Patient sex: M
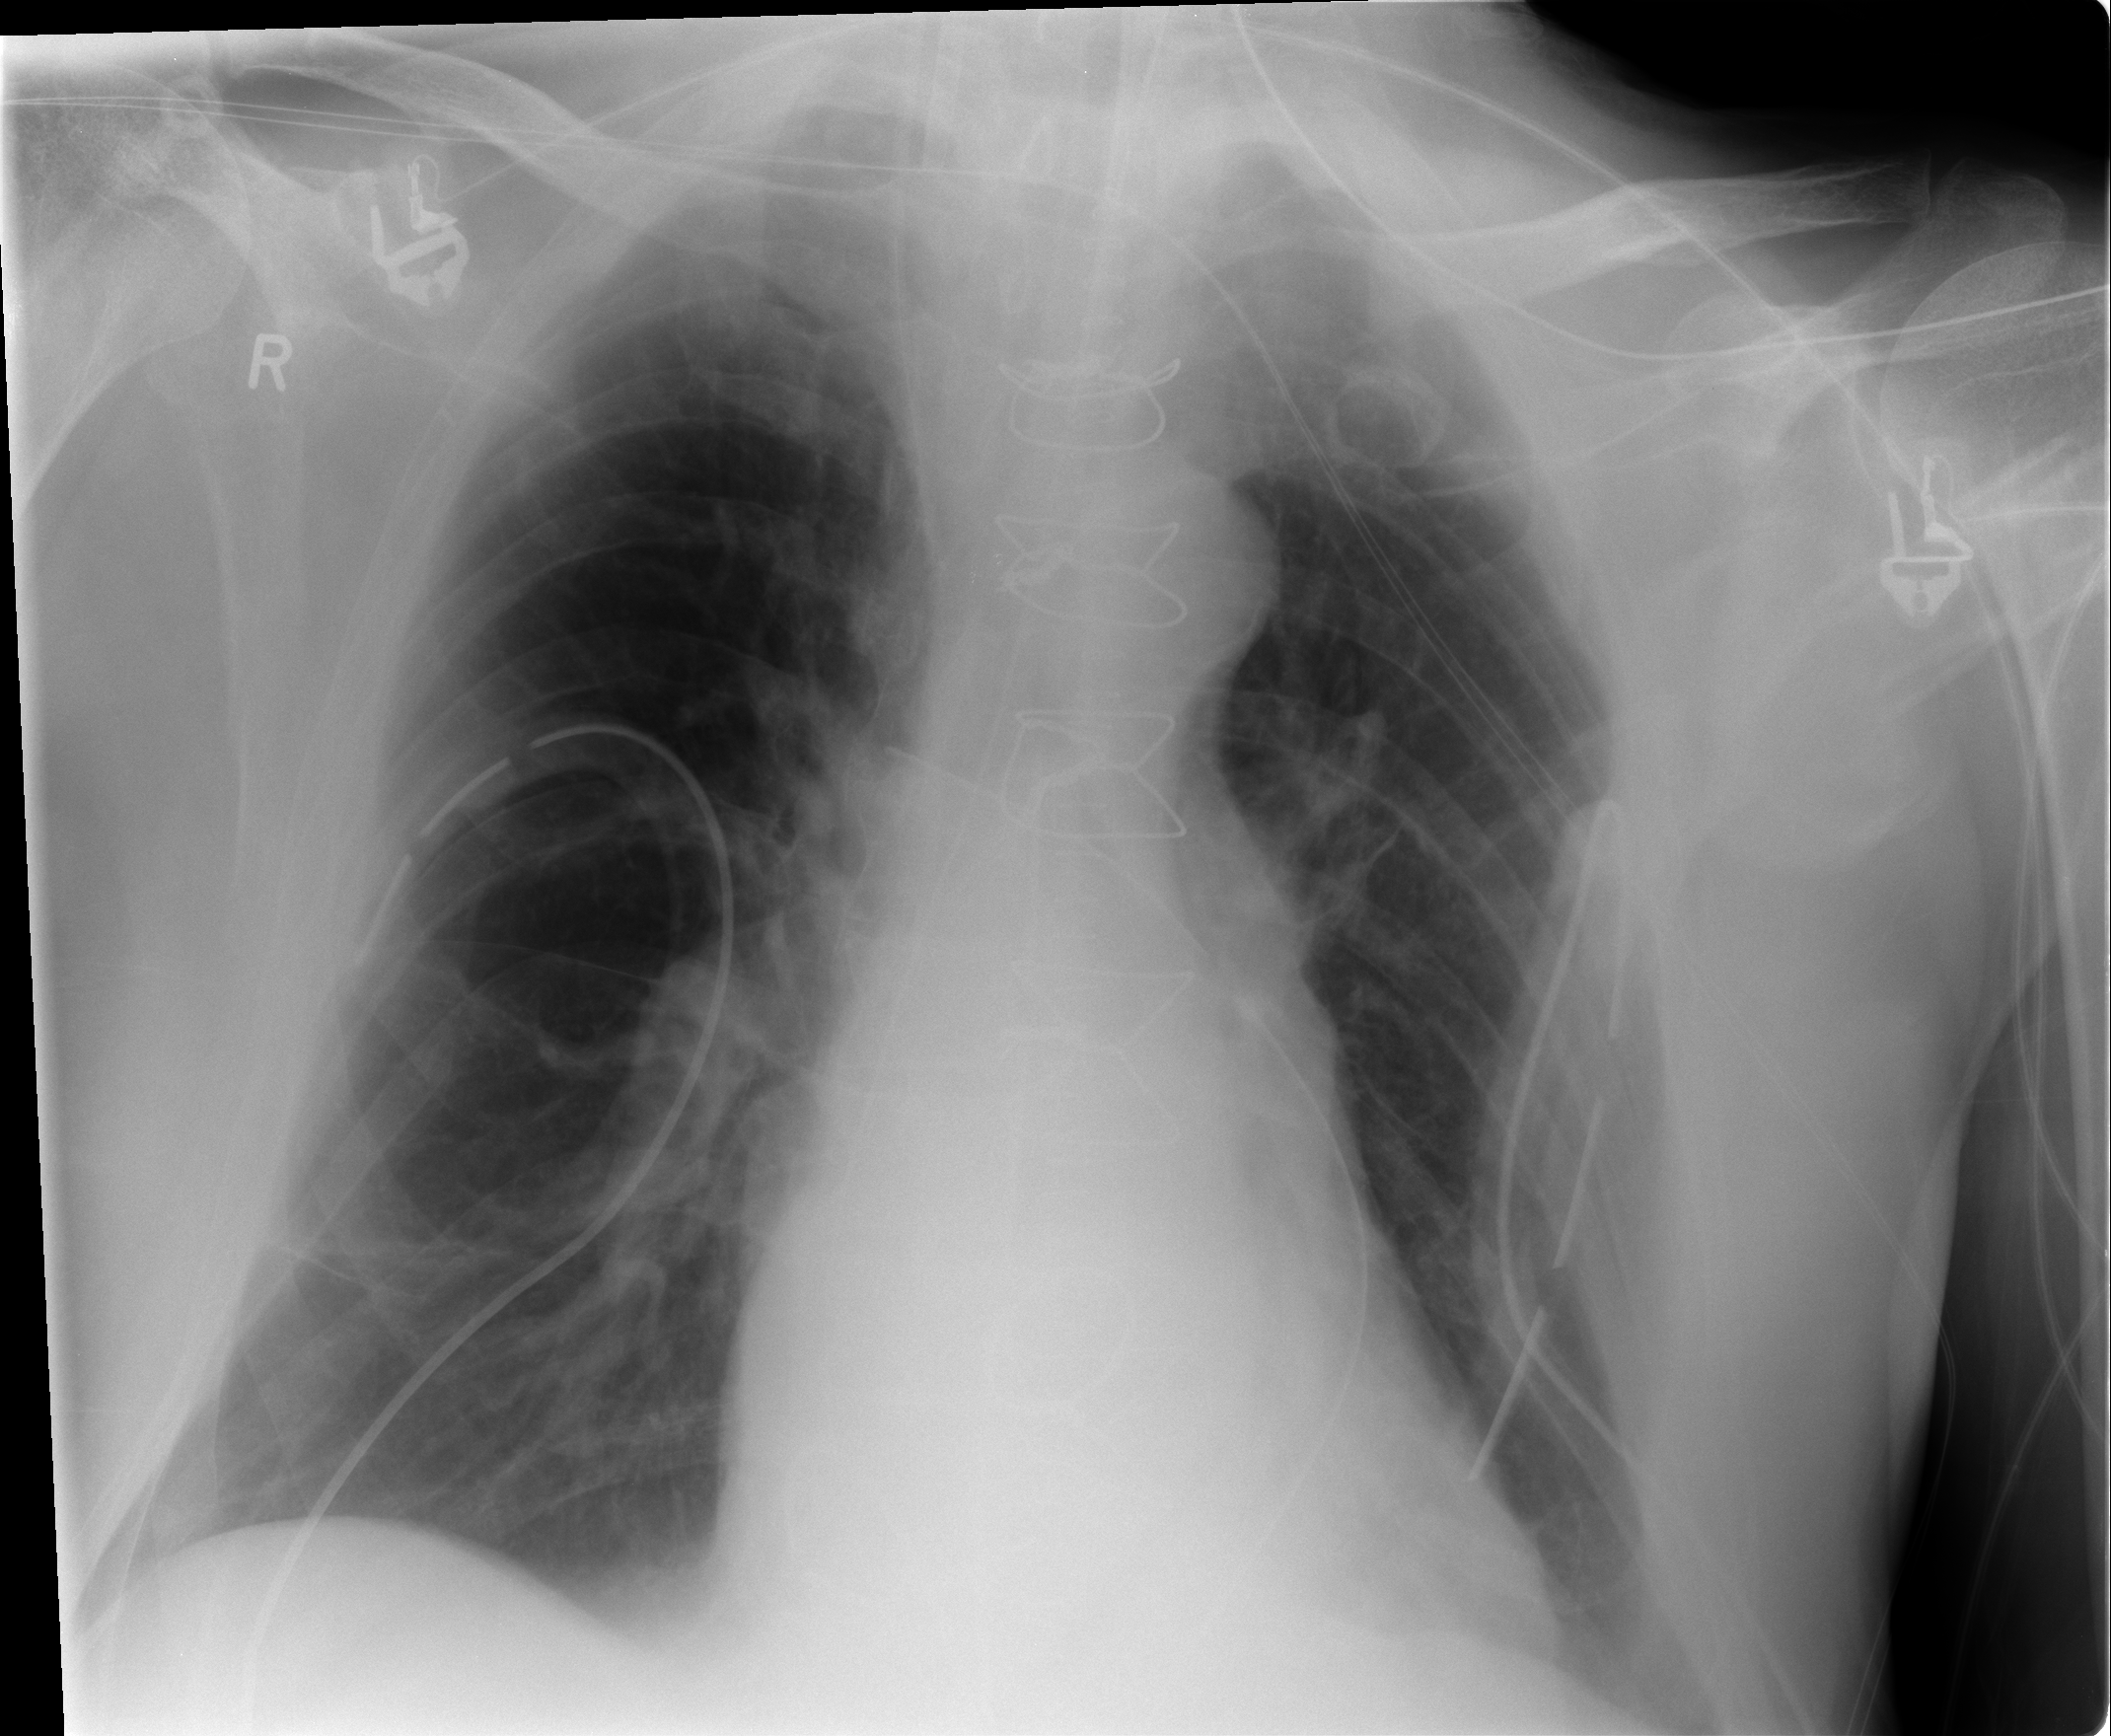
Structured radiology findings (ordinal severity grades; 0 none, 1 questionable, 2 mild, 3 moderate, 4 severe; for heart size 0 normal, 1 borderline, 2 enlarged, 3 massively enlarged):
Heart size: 0
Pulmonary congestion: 0
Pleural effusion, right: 0
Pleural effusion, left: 0
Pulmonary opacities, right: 0
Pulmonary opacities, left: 0
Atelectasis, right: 2
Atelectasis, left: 0